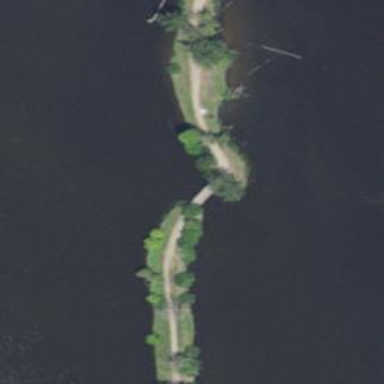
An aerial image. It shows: Bridge over cycleway.